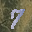
Label: 7